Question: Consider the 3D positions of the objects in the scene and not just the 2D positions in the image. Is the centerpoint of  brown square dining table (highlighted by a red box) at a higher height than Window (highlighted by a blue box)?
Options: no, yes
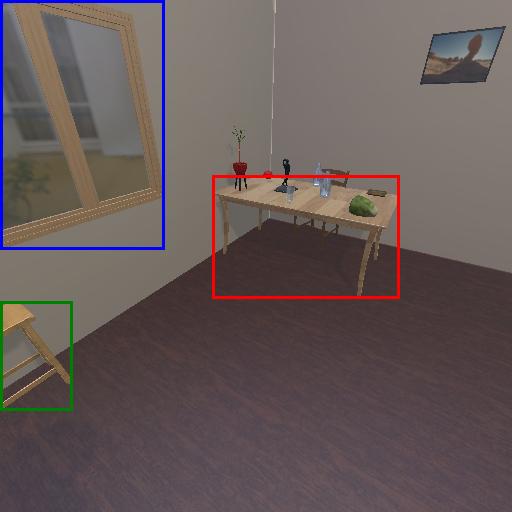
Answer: no